Question: My program has two targets and I want to correctly configure this screen:

I successfully configure the "App Icon" and "Launch Images" in .plist file, setting the key and (<URL> in the .plist file.
To see this error yourself, try the following:
1. Create a new project
2. Create two or more targets for this project
3. Go to the screen above (select the project icon in XCode, in targets select the "summary" tab)
4. Select an image to be the icon of this target
5. The icon will be added to the project and automatically saved in the root project directory in the file system with the name "Icon.png"
6. Go to another target and select another image to be the icon of this target
7. Here is the problem. The system will say: "Want to replace this file?" If I say yes, it overwrites and the first target icon is replaced!!! If say no, nothing is done.
Is there a way to configure two different icons and two launch images to appear in this screen for each target? I can correctly configure it in the .plist file, but in this screen it looks like
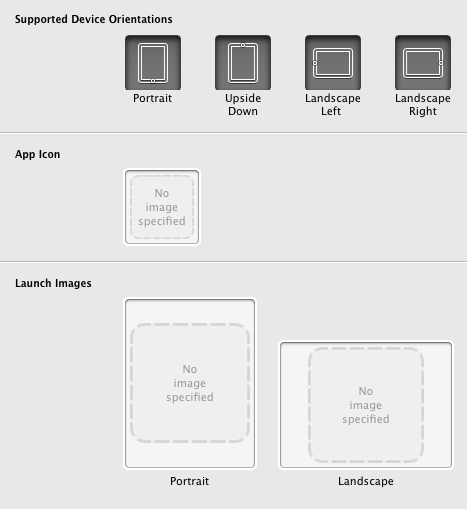
Answer: You need store icons in different folders.
1. Create 2 subfolders in "images" (in file system, not in Xcode)

2. Create corresponding "group" (yellow folder) in Xcode and set right path for them (optional)
3. Add all icons to project (in corresponding groups)

4. Set "Target membership" (in the right panel in Xcode) to right target for icon.

5. The info.plist file(s) should reference to right icon name.

Also be aware of:
- All files from subfolders of "images" will be placed in one root folder in device's file system, so it is never mind, that images located in different folders in developer's machine. If you have files with some name in different folders, only one may be placed in final bundle. It is why you need specify "Target membership".- Do not set arbitrary names for lancher icons. Some devices may no recognize icon, if it named arbitrary, ever if it is mentioned in info.plist file (see <URL>.